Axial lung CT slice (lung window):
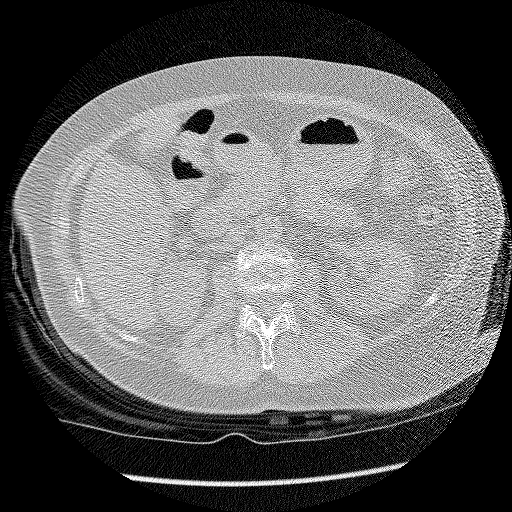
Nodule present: no